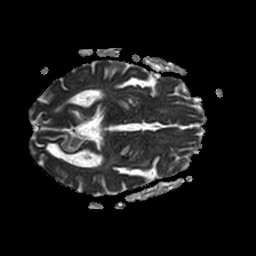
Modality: ADC
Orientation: axial
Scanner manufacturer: philips
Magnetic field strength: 1.5 T
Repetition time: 3.526 s
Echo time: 0.06922 s